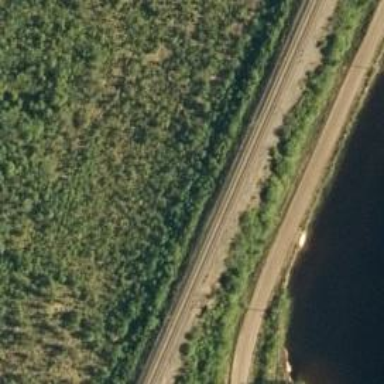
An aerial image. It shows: Railway track with continuous electrified contact lines.